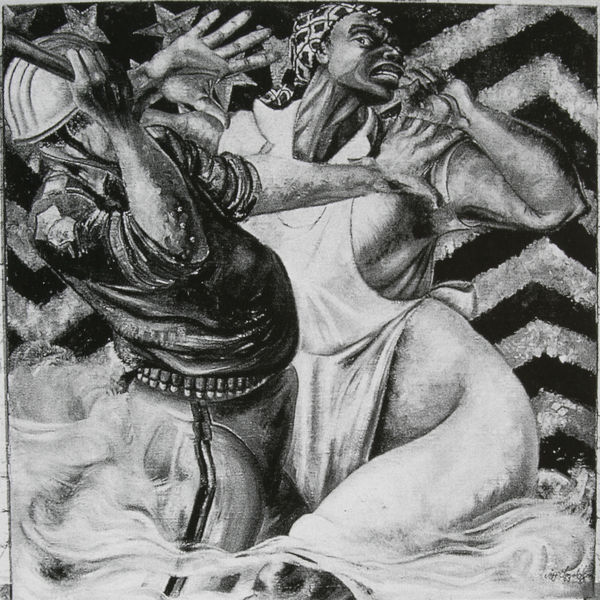
Titel: Aunt Jemima and the Pillsbury Doughboy
Künstler: Jeff Donaldson
Institution: Im Besitz des Künstlers
Schlagwörter: kampf, mann, weiß, finger, frau, grau, haar, hintergrund, kleid, mund, schwarz, zeichnung, tuch, gesichter, arm, arme, gesicht, hände, schürze, flattern, gewalt, kopftuch, gestreift, streifen, bauch, ellenbogen, afrikanerin, schwarze, radierung, polizei, polizist, scharz, uniform, schlag, schlagstock, helm, schmerz, schlagen, schrei, abwehr, aggression, patronen, negerin